Question: I am trying to implement a binary classifier using logistic regression for data drawn from 2 point sets (classes y (-1, 1)). As seen below, we can use the parameter 'a' to prevent overfitting.

Now I am not sure, how to choose the "good" value for a.
Another thing I am not sure about is how to choose a "good" convergence criterion for this sort of problem.
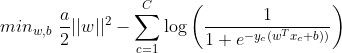
Answer: Choosing "good" things is a sort of meta-regression: pick any value for that seems reasonable. Run the regression. Try again with values larger and smaller by a factor of 3. If either works better than the original, try another factor of 3 in that direction -- but round it from 9x to 10x for readability.
You get the idea ... play with it until you get in the right range. Unless you're trying to optimize the result, you probably won't need to narrow it down much closer than that factor of 3.
ML folks have spent a lot of words analysing the best split. The optimal split depends very much on your data space. As a global heuristic, use half or a bit more for training; of the rest, no more than half should be used for testing, the rest for validation. For instance, 50:20:30 is a viable approximation for train:test:validate.
Again, you get to play with this somewhat ... except that any test of the error rate would be entirely new data.
This depends very much on the characteristics of your empirical error space near the best solution, as well as near local regions of low gradient.
The first consideration is to choose an error function that is likely to be convex and have no flattish regions. The second is to get some feeling for the magnitude of the gradient in the region of a desired solution (normalizing your data will help with this); use this to help choose the convergence radius; you might want to play with that 3x scaling here, too. The final one is to play with the learning rate, so that it's scaled to the normalized data.
Does any of this help?